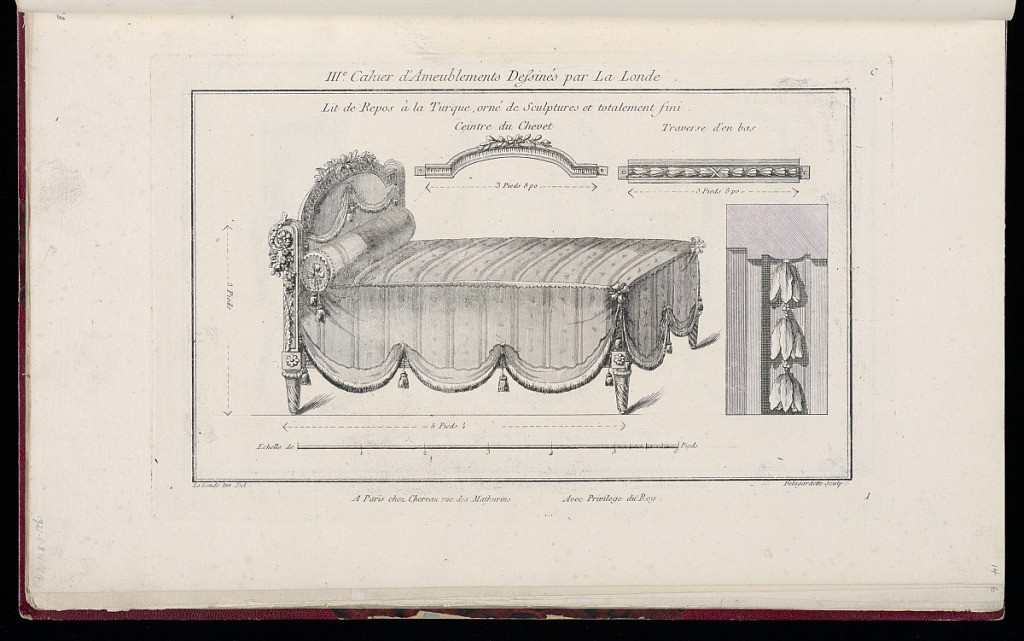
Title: Lit de Repos à la Turque orné de Sculptures et totalement fini
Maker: Richard de Lalonde, French, active 1780–96
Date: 1775-1788
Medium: Etching on off-white laid paper
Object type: Print
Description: Design for a daybed adorned with striped, fringed, and tasseled textiles. The frame is carved with ornament motifs including rosettes, rinceaux, fluting, and ribbon tied branches. The plate is signed and numbered.